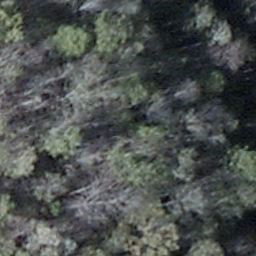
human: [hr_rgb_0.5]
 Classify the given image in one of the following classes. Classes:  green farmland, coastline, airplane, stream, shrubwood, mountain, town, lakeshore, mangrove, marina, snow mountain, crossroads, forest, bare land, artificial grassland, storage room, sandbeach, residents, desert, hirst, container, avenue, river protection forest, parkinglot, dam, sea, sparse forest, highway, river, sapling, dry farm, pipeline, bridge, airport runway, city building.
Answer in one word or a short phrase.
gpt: shrubwood